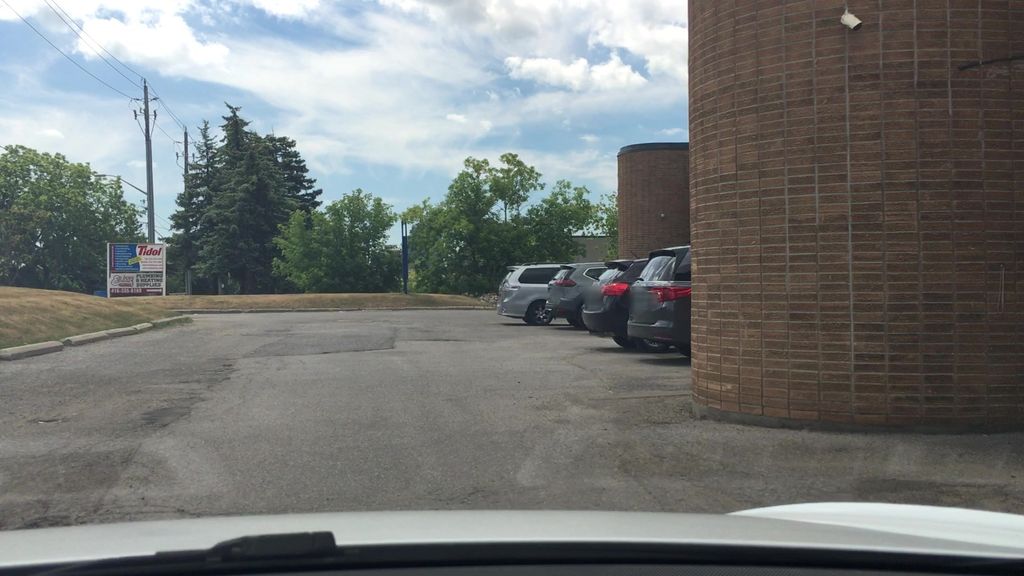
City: toronto